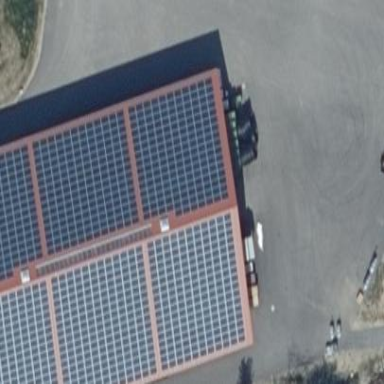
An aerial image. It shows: Building equipped with solar photovoltaic panel for generating electricity. The small installation is solar power generator.